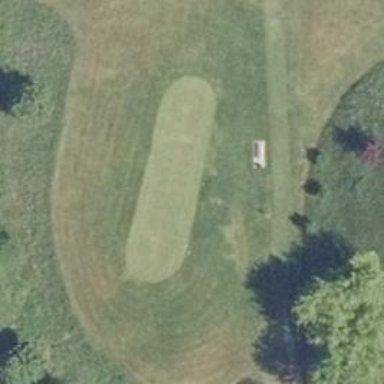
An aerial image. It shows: Golf tee.